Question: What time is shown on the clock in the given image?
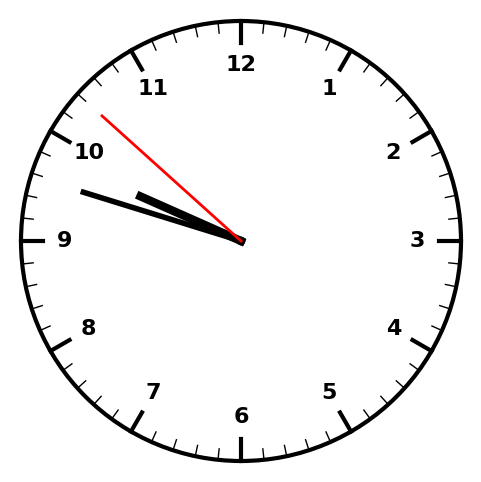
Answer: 09:47:52